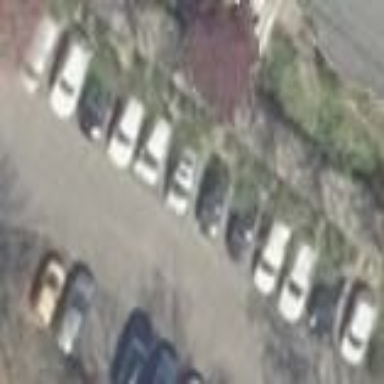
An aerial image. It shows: Street side parking area.